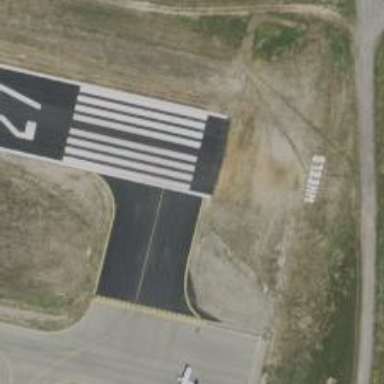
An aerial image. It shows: View of taxiway at the airport.